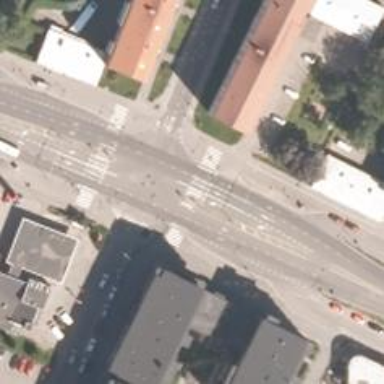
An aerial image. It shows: Railway crossing.